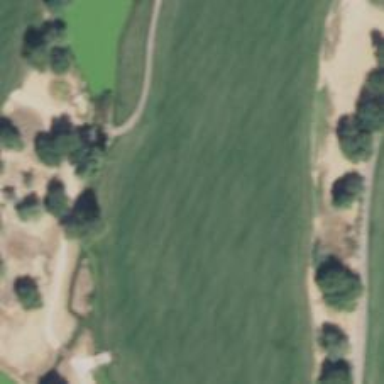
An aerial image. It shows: Golf hole.